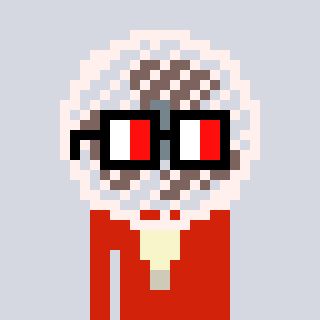
a pixel art character with square glasses with black frames and red eyes, a fan-shaped head and a red-colored body on a cool background